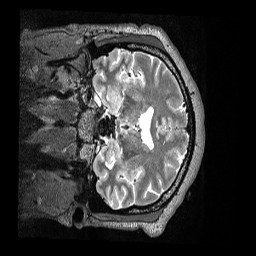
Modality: T2w
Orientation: coronal
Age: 43
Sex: male
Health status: ill
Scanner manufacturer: siemens
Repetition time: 3.2 s
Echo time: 0.566 s